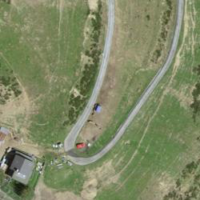
EUNIS habitat code: 23
Species observed at this site:
Coenonympha pamphilus
Oedipoda caerulescens
Calliptamus italicus
Euthystira brachyptera